Field crop: maize
Growth stage: 2
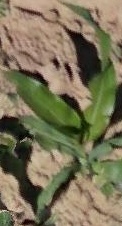
Species: maize